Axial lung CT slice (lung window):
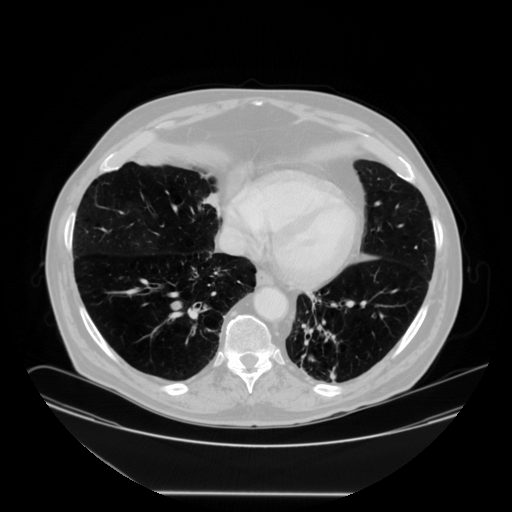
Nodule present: no